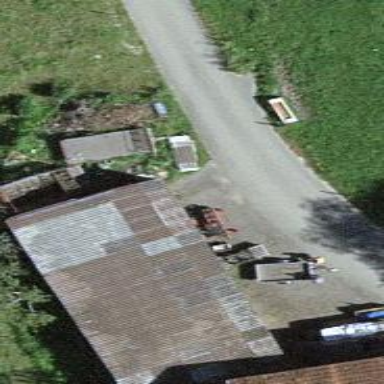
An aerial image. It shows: Shed.